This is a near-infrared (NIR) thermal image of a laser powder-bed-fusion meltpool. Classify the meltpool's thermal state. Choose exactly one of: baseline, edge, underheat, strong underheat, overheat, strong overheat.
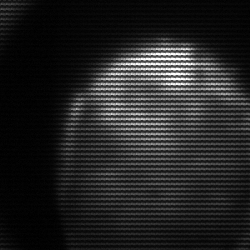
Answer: edge